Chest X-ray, AP view. Patient: 49 years old, sex M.
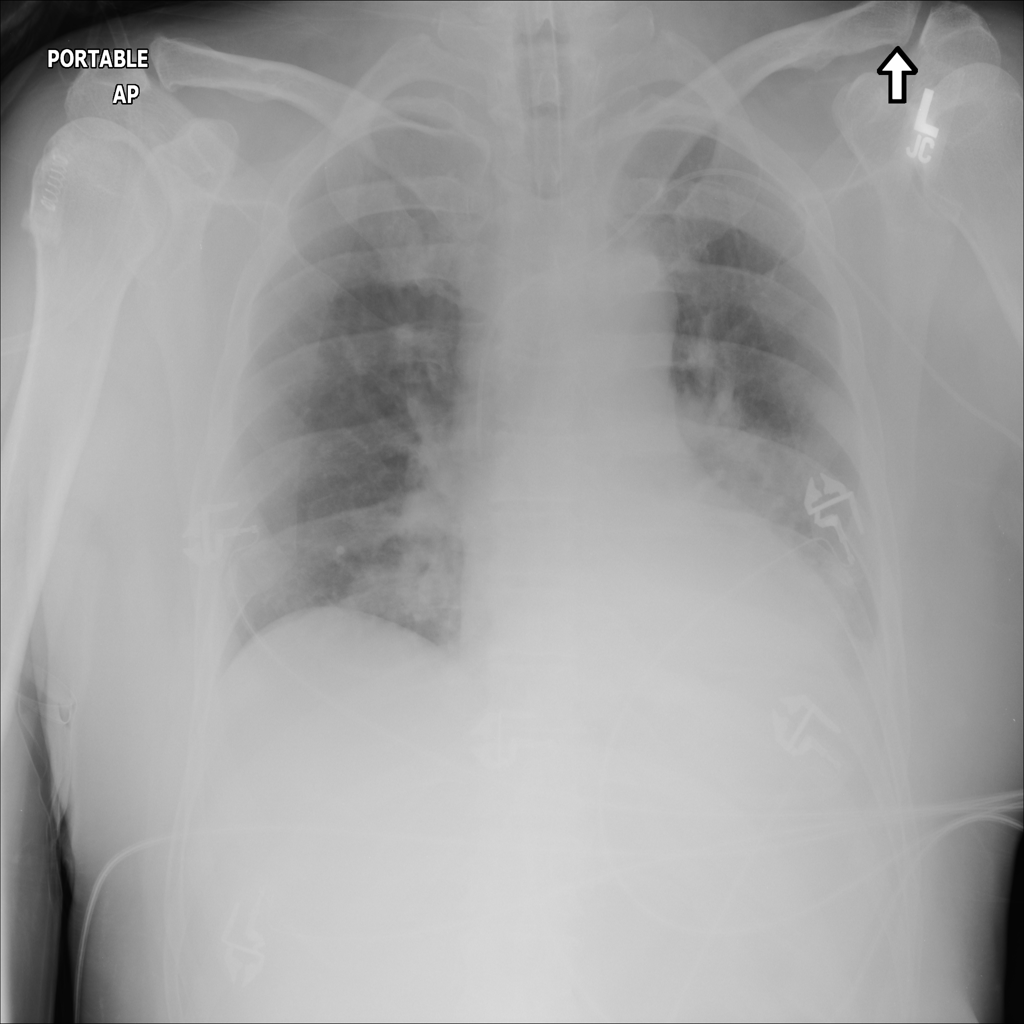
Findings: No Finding